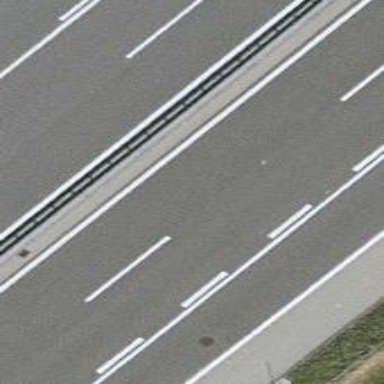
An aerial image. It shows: View of motorway.